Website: crate-barrel
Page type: account-selection
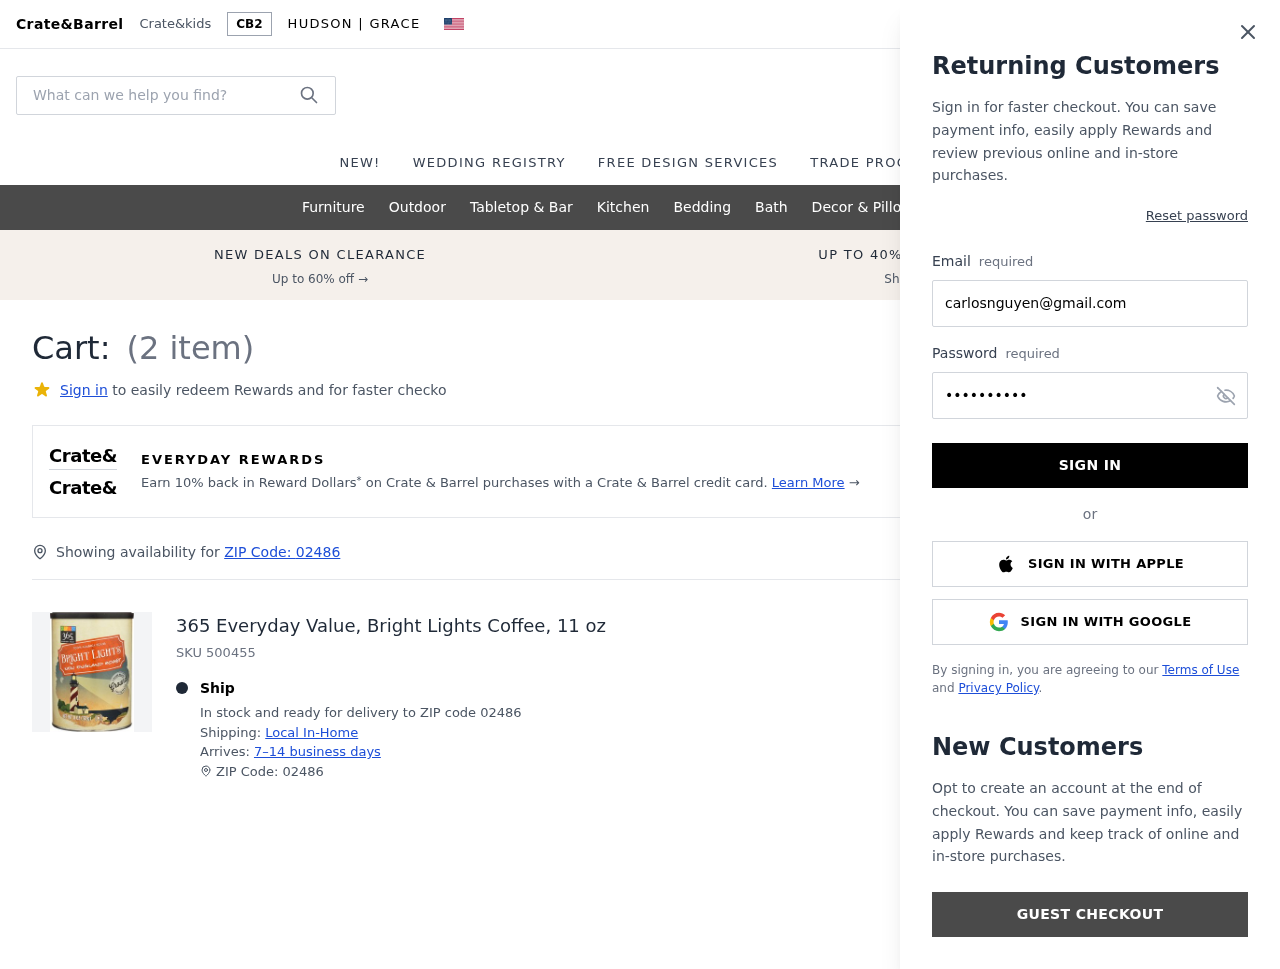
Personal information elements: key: PII_EMAIL
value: carlosnguyen@gmail.com
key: PII_POSTCODE
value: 02486
Product elements: key: PRODUCT1_NAME
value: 365 Everyday Value, Bright Lights Coffee, 11 oz
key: PRODUCT1_QUANTITY
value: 2
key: PRODUCT1_SKU
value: SKU 500455
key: PRODUCT1_ORIGINAL_PRICE
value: $8.69
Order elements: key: ORDER_NUM_ITEMS
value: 2
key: ORDER_SUBTOTAL
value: $13.90
Search elements: key: HEADER_SEARCH
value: What can we help you find?